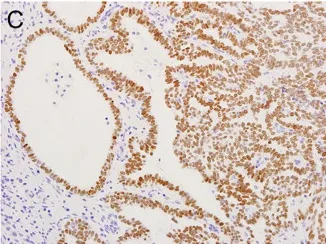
Immunohistochemical features of TL-LGNPPA. (C) Positive nuclear staining for thyroid tissue factor-1 (TTF-1) (x 20).
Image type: pathology (immunostaining)